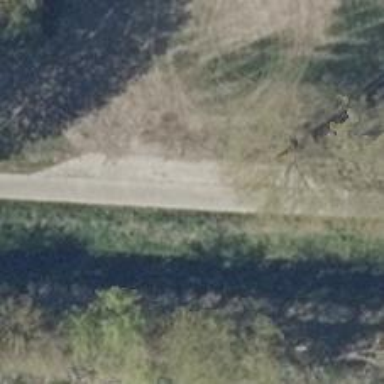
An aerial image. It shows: Passing place on the road.